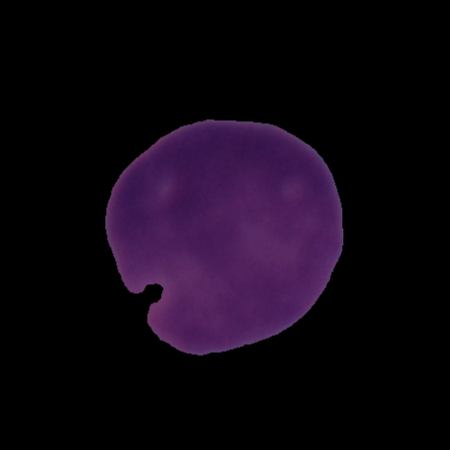
Label: cancer